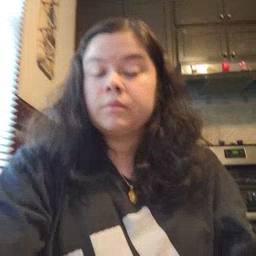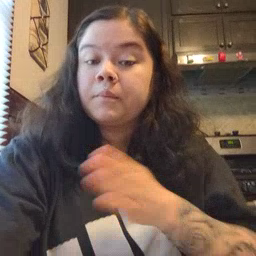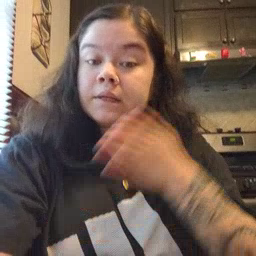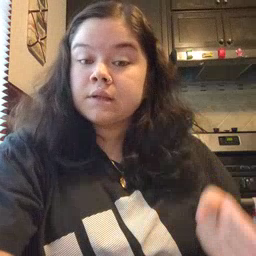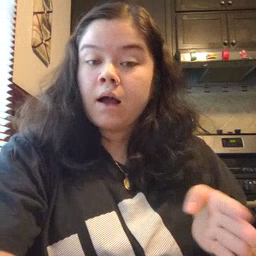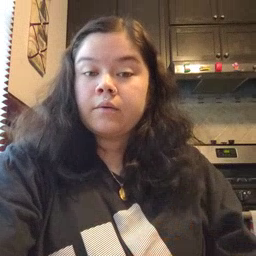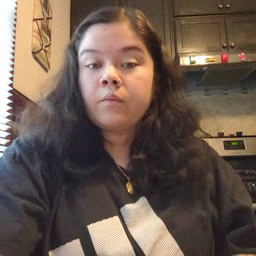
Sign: beside